Field crop: maize
Growth stage: 2
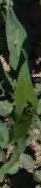
Species: maize